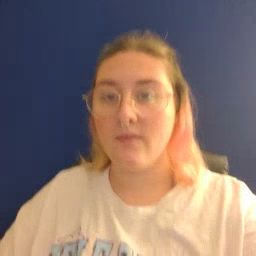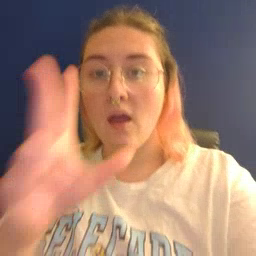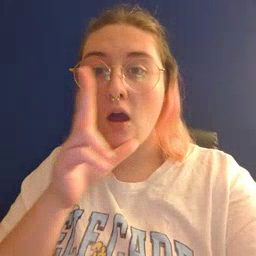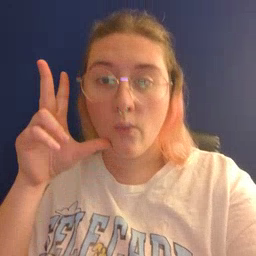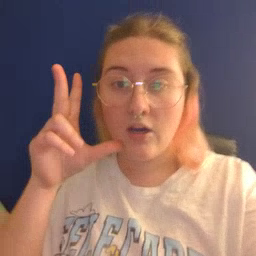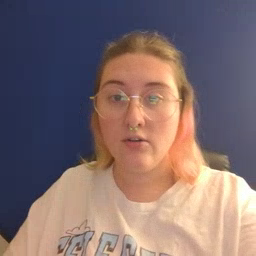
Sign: underwear